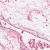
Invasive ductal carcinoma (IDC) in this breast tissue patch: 0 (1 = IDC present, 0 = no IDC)